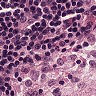
Metastatic tissue present: no